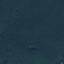
Label: Forest